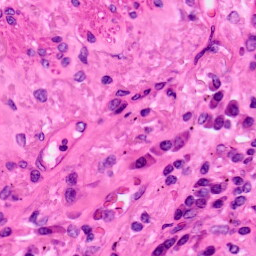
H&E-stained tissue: Lung